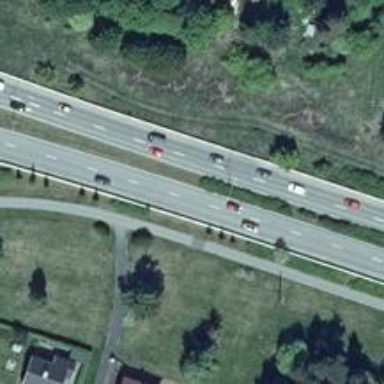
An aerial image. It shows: Asphalt road classified as trunk highway.